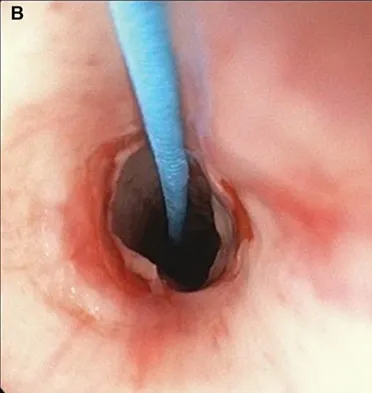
B
) Eight days after device removal, endoscopy demonstrated a widely patent esophageal anastomosis.
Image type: endoscopy (airway_endoscopy)